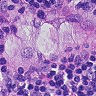
Metastatic tissue present: yes